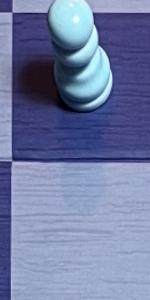
Label: Empty